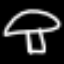
Label: mushroom